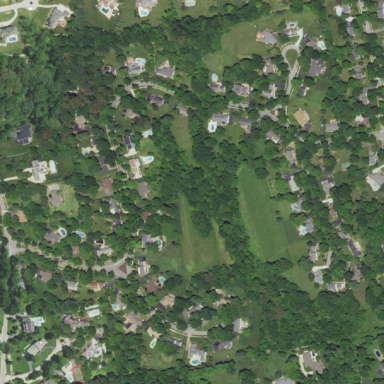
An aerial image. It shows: Single-family residential area.